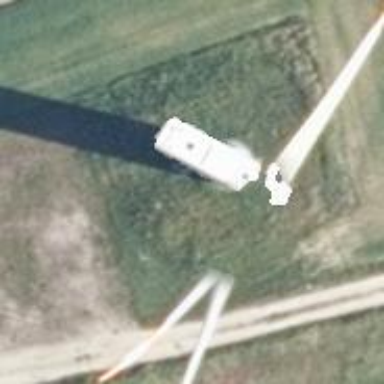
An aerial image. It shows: Vestas wind generator.